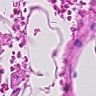
Metastatic tissue present: no